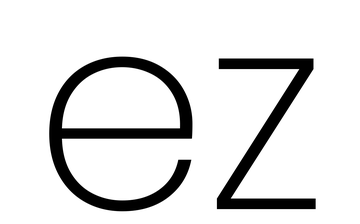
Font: Poppins-ExtraLight